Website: walmart
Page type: account-selection
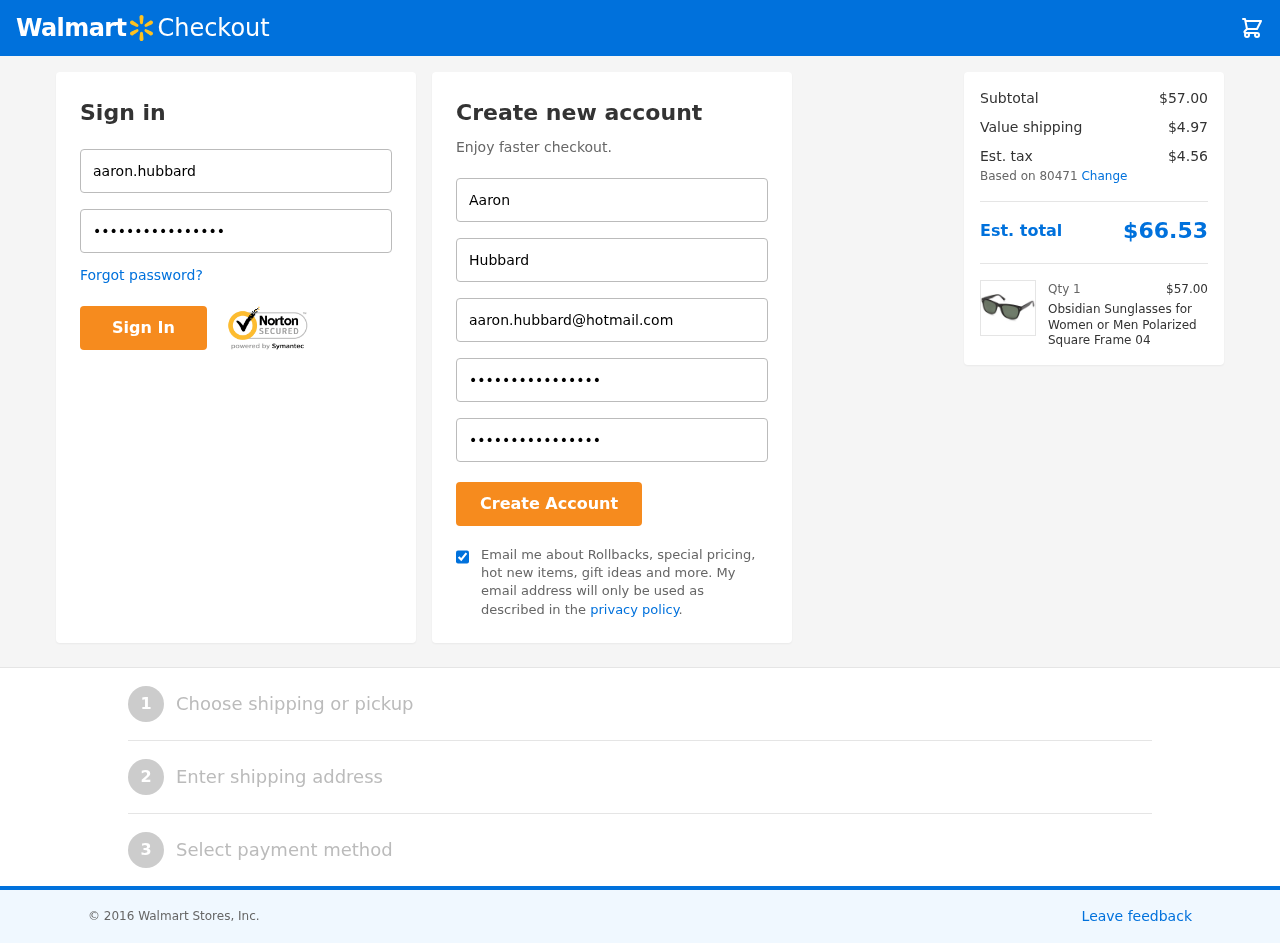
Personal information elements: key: PII_EMAIL
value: aaron.hubbard@hotmail.com
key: PII_FIRSTNAME
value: Aaron
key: PII_LASTNAME
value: Hubbard
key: PII_LOGIN_USERNAME
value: aaron.hubbard
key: PII_POSTCODE
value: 80471
Product elements: key: PRODUCT1_NAME
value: Obsidian Sunglasses for Women or Men Polarized Square Frame 04
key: PRODUCT1_PRICE
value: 57
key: PRODUCT1_QUANTITY
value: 1
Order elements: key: ORDER_SUBTOTAL
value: $57.00
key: ORDER_SHIPPING_COST
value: $4.97
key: ORDER_TAX
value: $4.56
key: ORDER_TOTAL
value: $66.53